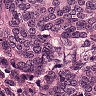
Metastatic tissue present: yes